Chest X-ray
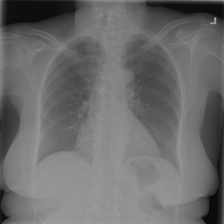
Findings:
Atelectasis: negative
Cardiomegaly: negative
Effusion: negative
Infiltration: negative
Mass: positive
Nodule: negative
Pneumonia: negative
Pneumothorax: negative
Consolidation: negative
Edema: negative
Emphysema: negative
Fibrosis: negative
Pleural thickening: positive
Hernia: negative